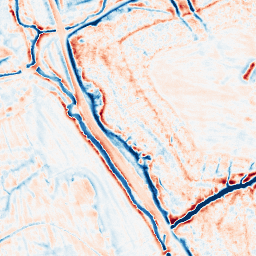
Category: edge_preserving
Decomposition family: bilateral
Decomposition parameters: d: 15
sigma_color: 75
sigma_space: 150
Upsampling method: bspline
Upsampling parameters: scale: 4
Upsampling scale: 4